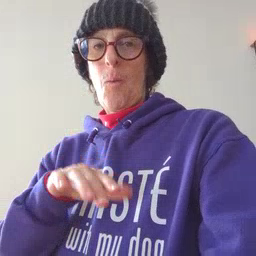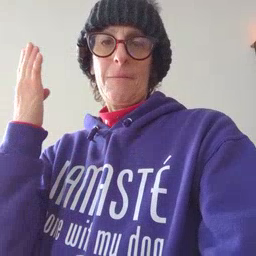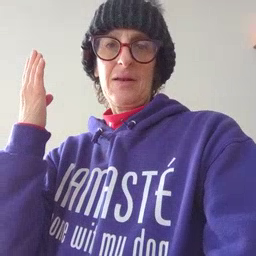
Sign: open